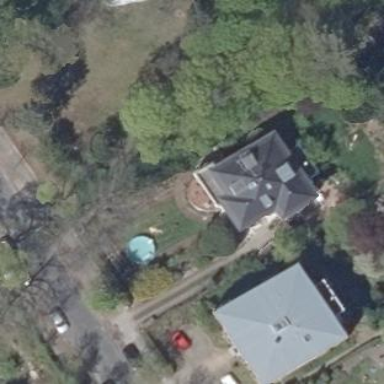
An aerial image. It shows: Detached building with hipped roof shape.